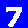
Digit: 7